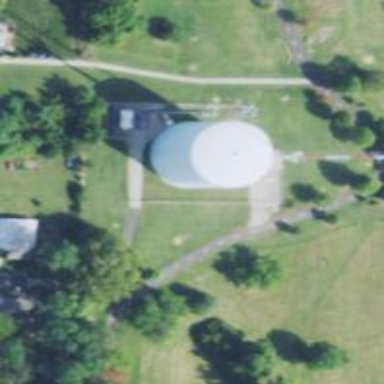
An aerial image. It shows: Water tower that is man-made.